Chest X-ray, PA view. Patient: 55 years old, sex F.
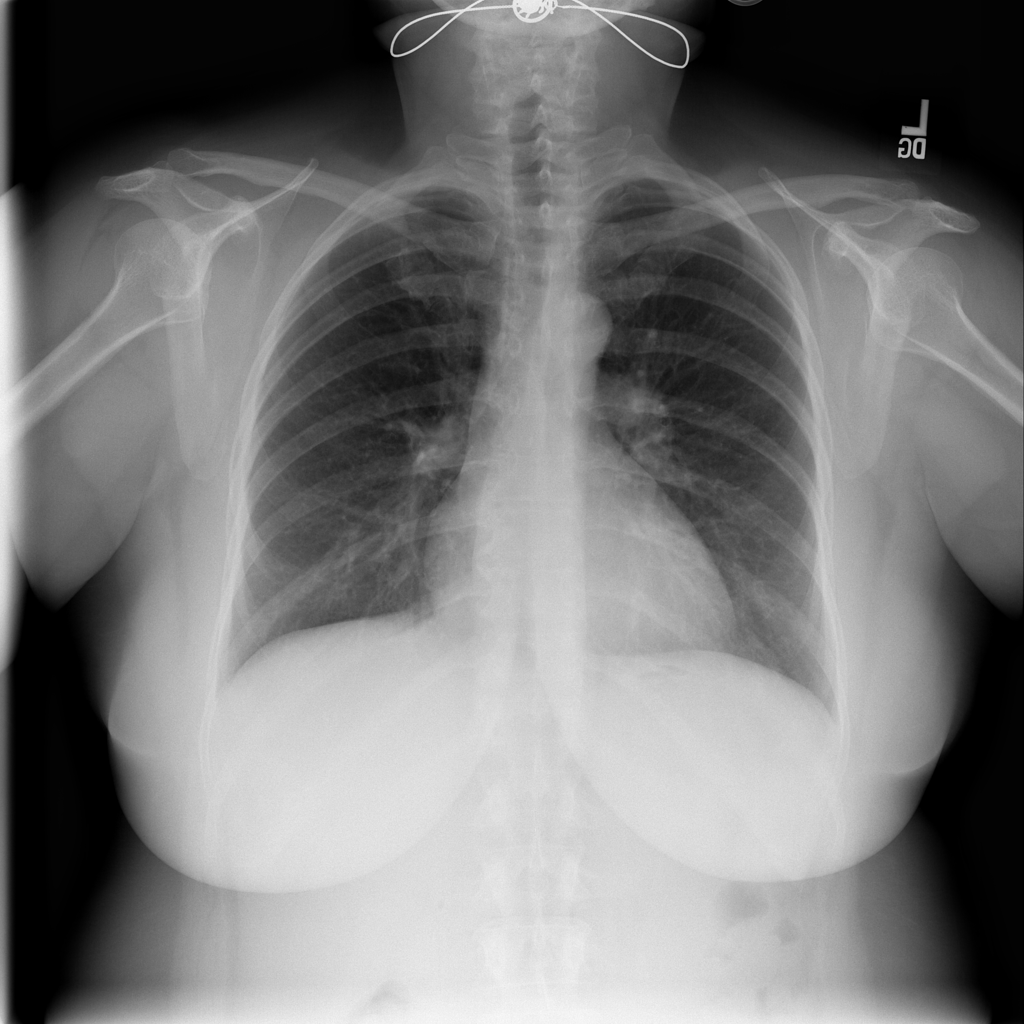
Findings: Infiltration